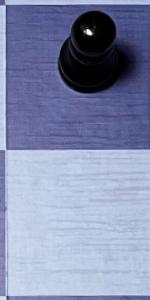
Label: Empty